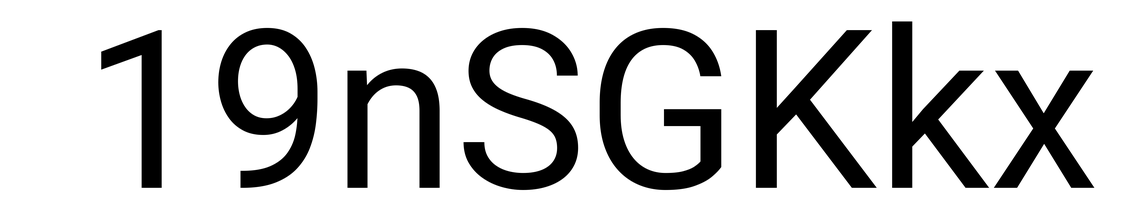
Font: Roboto_Regular